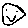
Label: smiley face